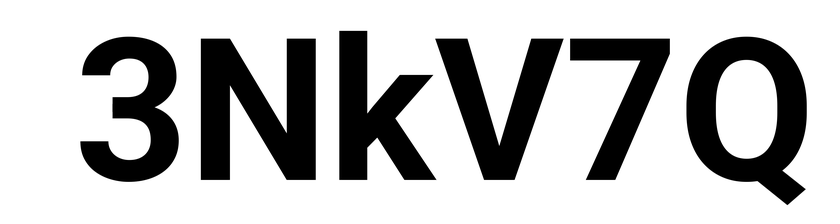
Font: Roboto_Bold